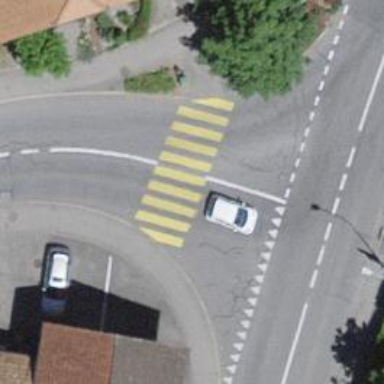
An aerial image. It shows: Marked road crossing.